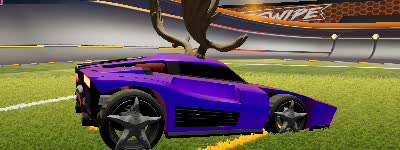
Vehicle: breakout